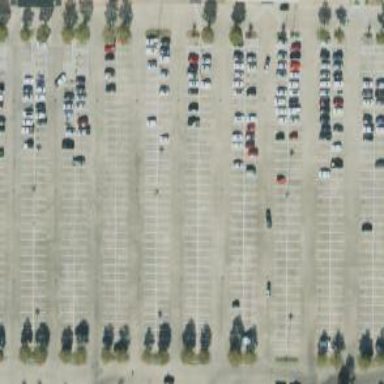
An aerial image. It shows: Parking space is available.